Question:
In the situation pictured below/above.
I want to be able to query, what musicians are on a song and which songs a musician is on...
1. is this the correct model for this situation?
2. Do I just query the "SongMusicians" Table?
This is an assignment for university and am having trouble with the theory.
My initial thought was to just have the songId in the musician Table and visa versa. BUT have been told i need a "intermediary" table.
Any help would be amazing
Thanks
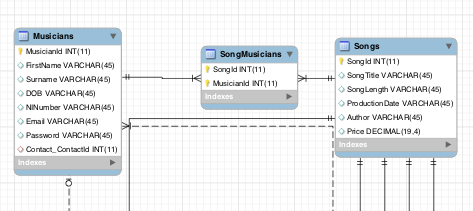
Answer: That looks OK for a problem of that nature. The linking table between the two main tables, let a musician have multiple songs and a song have multiple musicians. If you didn't have it and you added a songid in table musician (the same logic applies if you put musicianid in songs) you would have to duplicate all the information for the musician every time he participated in a song. That's not good.
To get information about a Musician that is in a song or otherwise, you JOIN the tables through the linking table in order to find the desired information.
To get all the information about the Songs a Musician is in you do:
'''
SELECT s.*
FROM songs s
INNER JOIN songmusicians sm ON sm.songid= s.songid
INNER JOIN musicians m ON sm.musicianid= m.musicianid
WHERE m.FirstName = 'Kurt' AND m.LastName = 'Kobain';
'''
To get all the musicians that participated in a song you do:
'''
SELECT m.*
FROM songs s
INNER JOIN songmusicians sm ON sm.songid= s.songid
INNER JOIN musicians m ON sm.musicianid= m.musicianid
WHERE s.songTitle = 'Smells like teen spirit';
'''